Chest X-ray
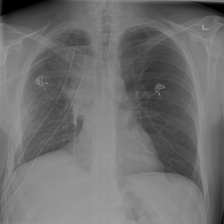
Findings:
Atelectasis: negative
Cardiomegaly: negative
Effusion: negative
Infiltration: negative
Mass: negative
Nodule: negative
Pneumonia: negative
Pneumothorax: negative
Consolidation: positive
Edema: negative
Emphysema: negative
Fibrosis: negative
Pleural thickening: negative
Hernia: negative